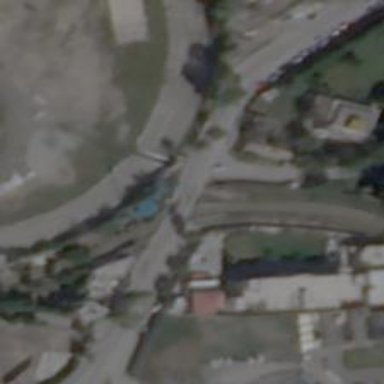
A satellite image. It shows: Tertiary road with bridge.